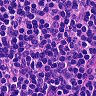
Metastatic tissue present: no